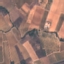
Land use / land cover: PermanentCrop